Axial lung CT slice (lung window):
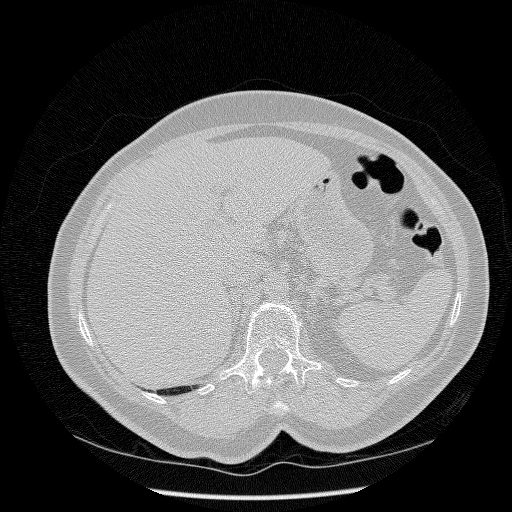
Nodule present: no